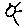
Label: sun